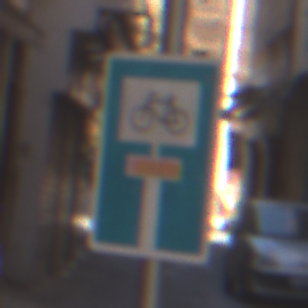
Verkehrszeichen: SackgasseRadverkehrDurchlaessig
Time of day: MorningAfternoon
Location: Outdoor (Urban)
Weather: Clear
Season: NotSpecified
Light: Natural